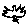
Label: bird